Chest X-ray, AP view. Patient: 42 years old, sex M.
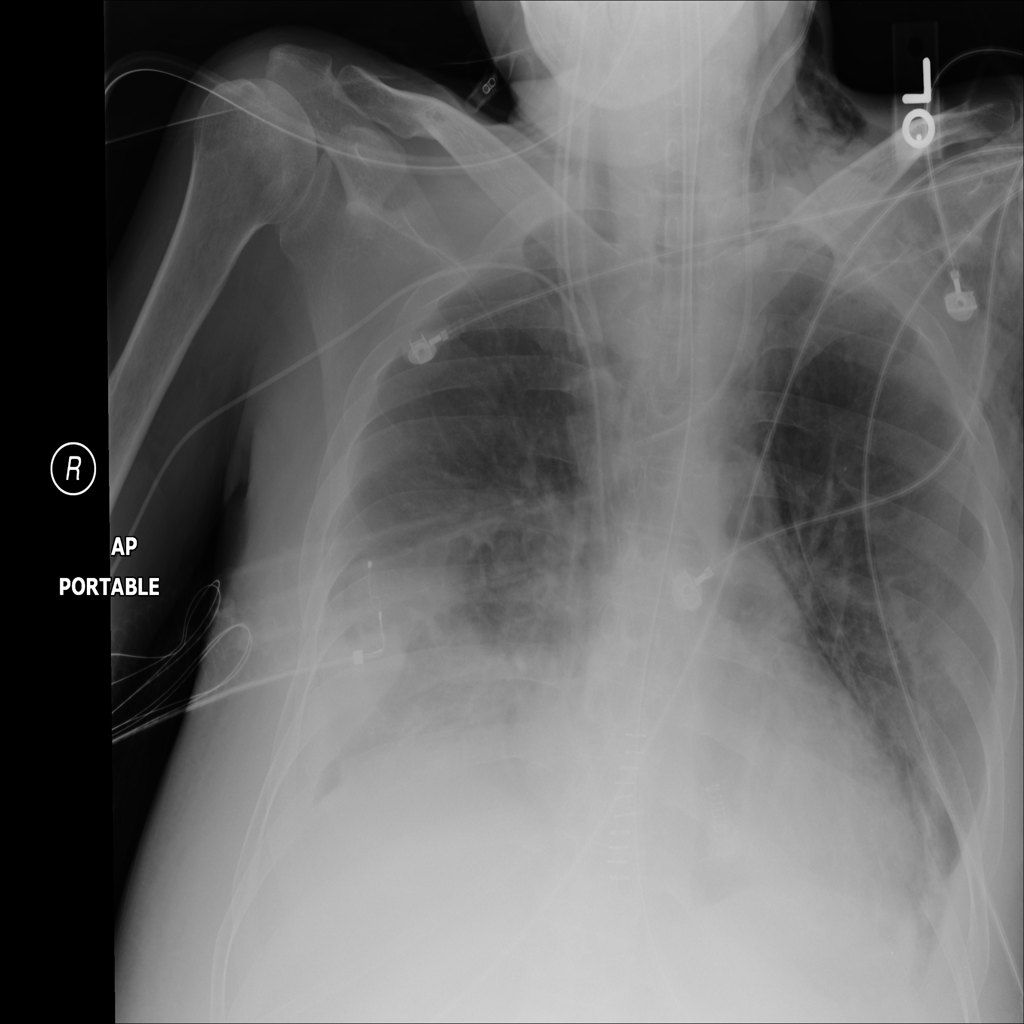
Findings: Effusion